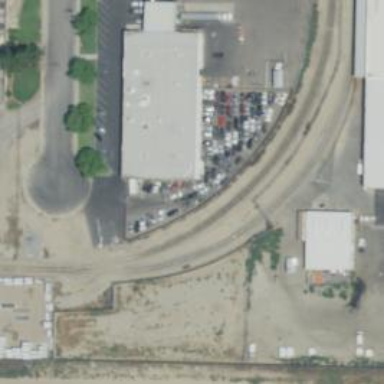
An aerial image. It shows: Rail spur service.